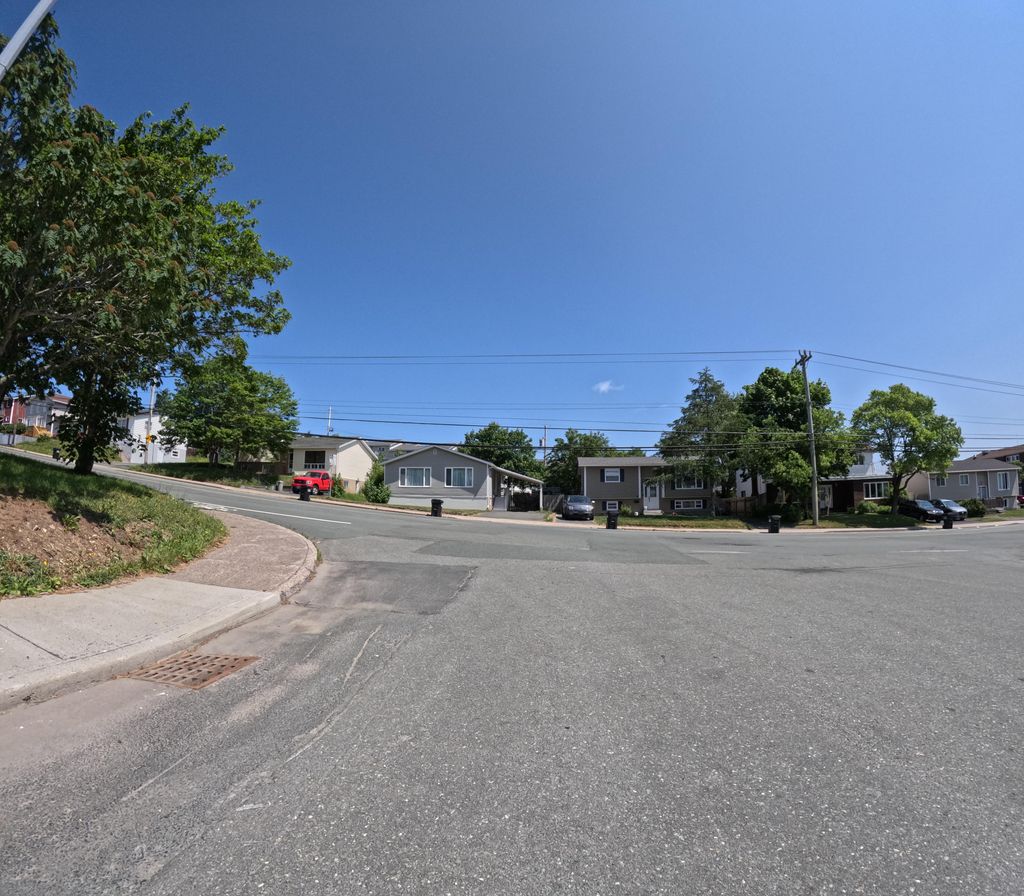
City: st_johns